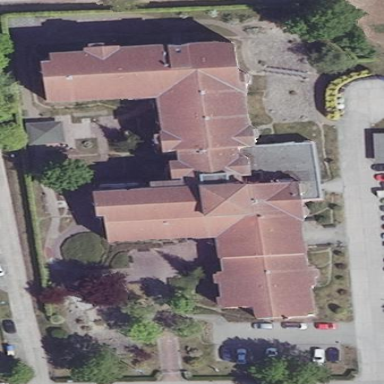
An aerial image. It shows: Nursing home.